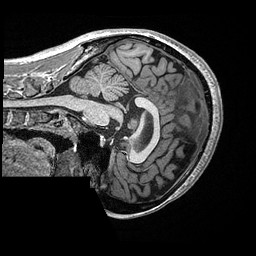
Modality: T1w
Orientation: sagittal
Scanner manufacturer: ge
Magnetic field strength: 3 T
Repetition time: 2.349 s
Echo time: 0.002968 s